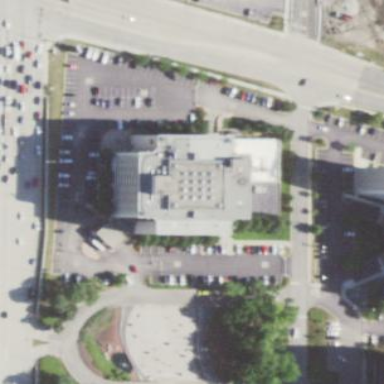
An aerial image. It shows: Part of building.